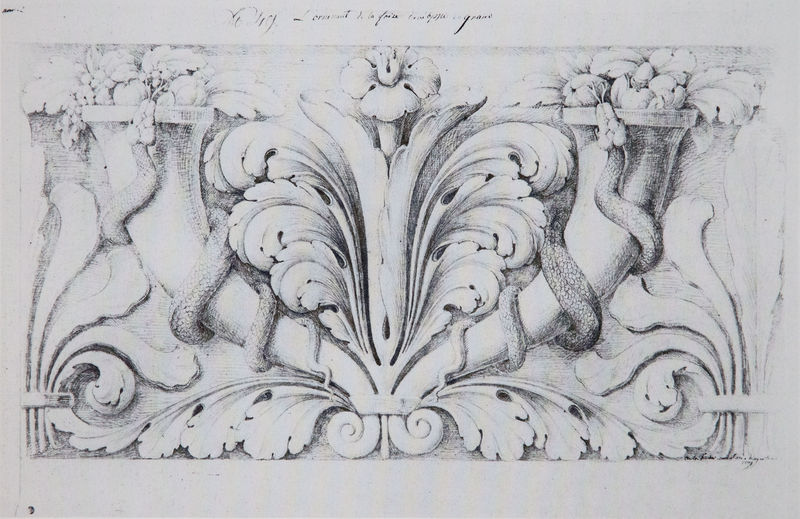
Titel: Kronprinzen-Palais am Karolinenplatz 4 in München, Friesdetail
Künstler: Carl von Fischer
Standort: München
Institution: Architektursammlung der Technischen Universität
Schlagwörter: blätter, feder, kopf, körper, laub, schatten, weiß, ausschnitt, blume, blumen, grau, hell, schwarz, skizze, zeichnung, blüte, blüten, obst, tier, muster, ornament, architektur, stein, füllhorn, horn, kelch, blatt, pflanze, pflanzen, schuppen, frucht, früchte, ranken, skulptur, trauben, vase, schwanz, apfel, relief, äpfel, schrift, spiegelbild, auer, graphik, signiert, rand, querformat, dekoration, detail, symmetrie, inschrift, dekor, floral, ornamente, stuck, farn, birne, becher, symetrie, druck, schwarzweiss, stich, text, beschriftung, schlange, schraffiert, bleistift, entwurf, lilie, ranke, weß, handwerk, weintrauben, voluten, gefüllt, antik, zunge, rechteckig, schlangen, hörner, schnecke, traube, weintraube, schnecken, winden, rebe, schlängeln, füllung, züngeln, spirale, blütenkelch, doppelt, beschreibung, kapitel, akanthus, schreibschrift, arkantus, farne, füllhörner, geschneckt, ranke ranken blätter, schrift text, weiis, rocaille, bleistif, schöange, lume, ornam,ent